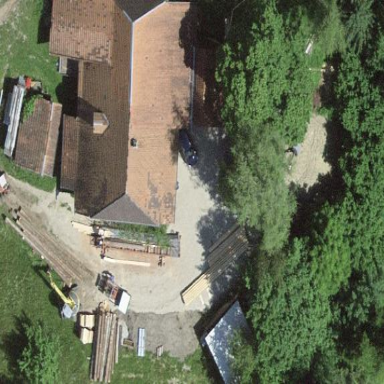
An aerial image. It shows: Farm building.